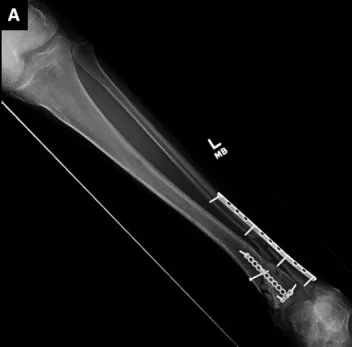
(a, b) Anteroposterior and lateral radiographs of left tibia and fibula showing bridging plates with screws transfixing visible fractures of the distal tibia and fibula. There are mildly displaced butterfly fracture fragments of both bones. There is no radiographic evidence of bony bridging of the fracture fragments.
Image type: radiology (x_ray)